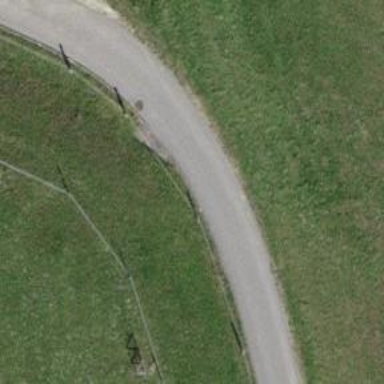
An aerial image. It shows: Gravel track with grade 2 tracktype.